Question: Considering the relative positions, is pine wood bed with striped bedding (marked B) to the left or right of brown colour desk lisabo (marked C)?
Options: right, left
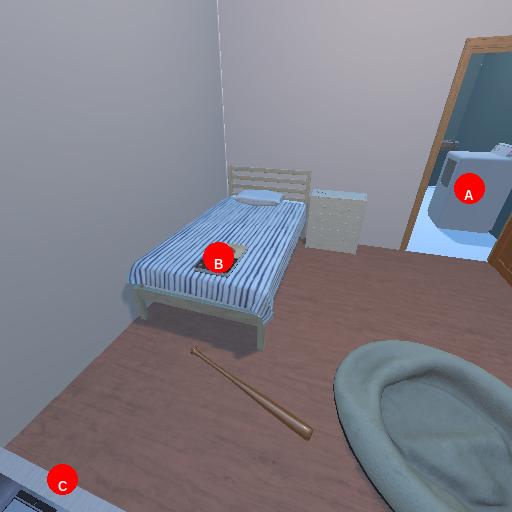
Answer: right